Interaction volume radius: 10 \u00c5
Interaction volume height: 15 \u00c5
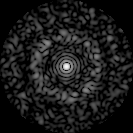
Disorder parameter: 0.8393